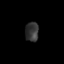
Tissue: skin
Cell type: Epithelial cells
Senescence score: 0.1887
Nuclear area (px): 258
Mean DAPI intensity: 52.341